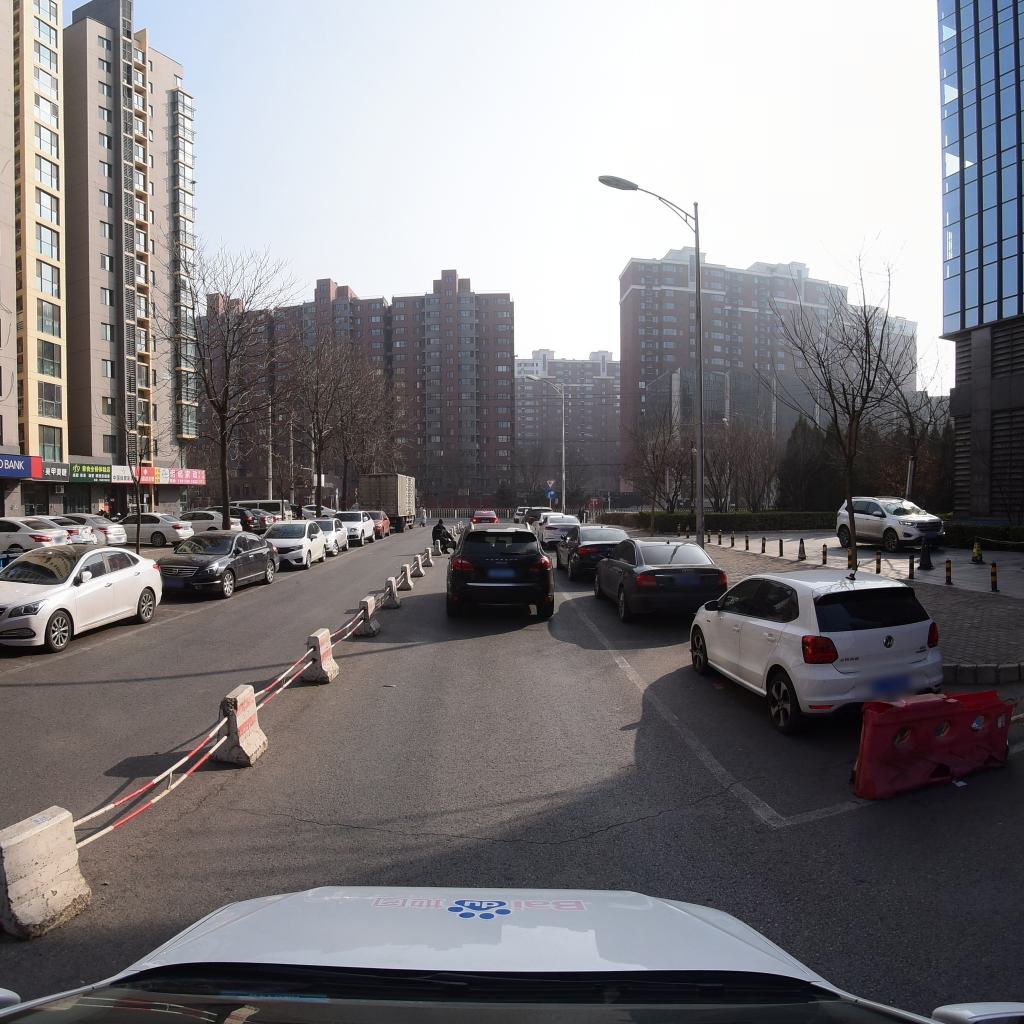
Region: Fengtai
Road damage annotations: longitudinal crack, transverse crack